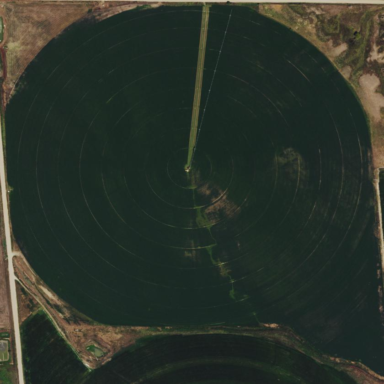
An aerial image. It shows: Farmland with pivot irrigation system.